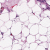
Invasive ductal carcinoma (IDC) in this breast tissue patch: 0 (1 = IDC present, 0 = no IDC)